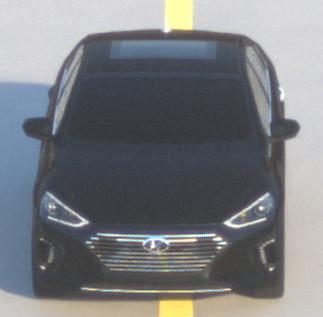
Make: Hyundai
Model: IONIQ Hybrid
Detailed model: IONIQ (AE) Hybrid
Model produced from: 2016/10
Model produced until: 2018/08
Doors: 5
Color: black
Road condition: dry road
Daytime: sunrise or sunset
Contrast: medium contrast